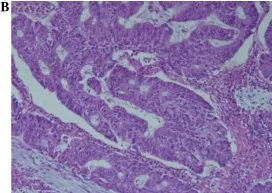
Histological appearance of ascending colon mass. Adenocarcinoma in the second biopsy. Magnification, x200.
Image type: pathology (h&e)